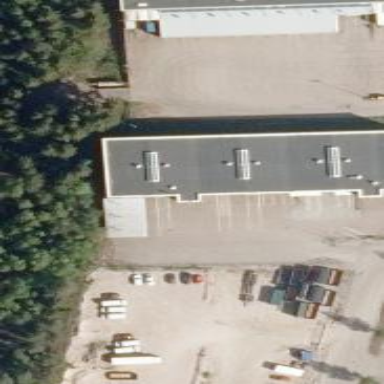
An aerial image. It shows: Warehouse building.